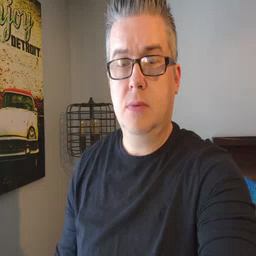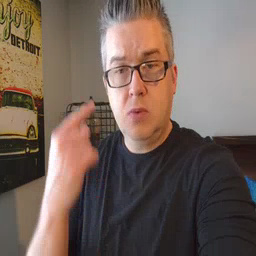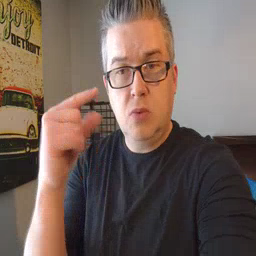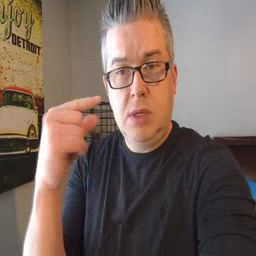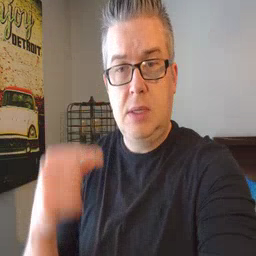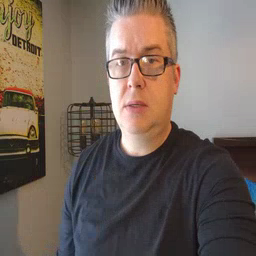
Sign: green